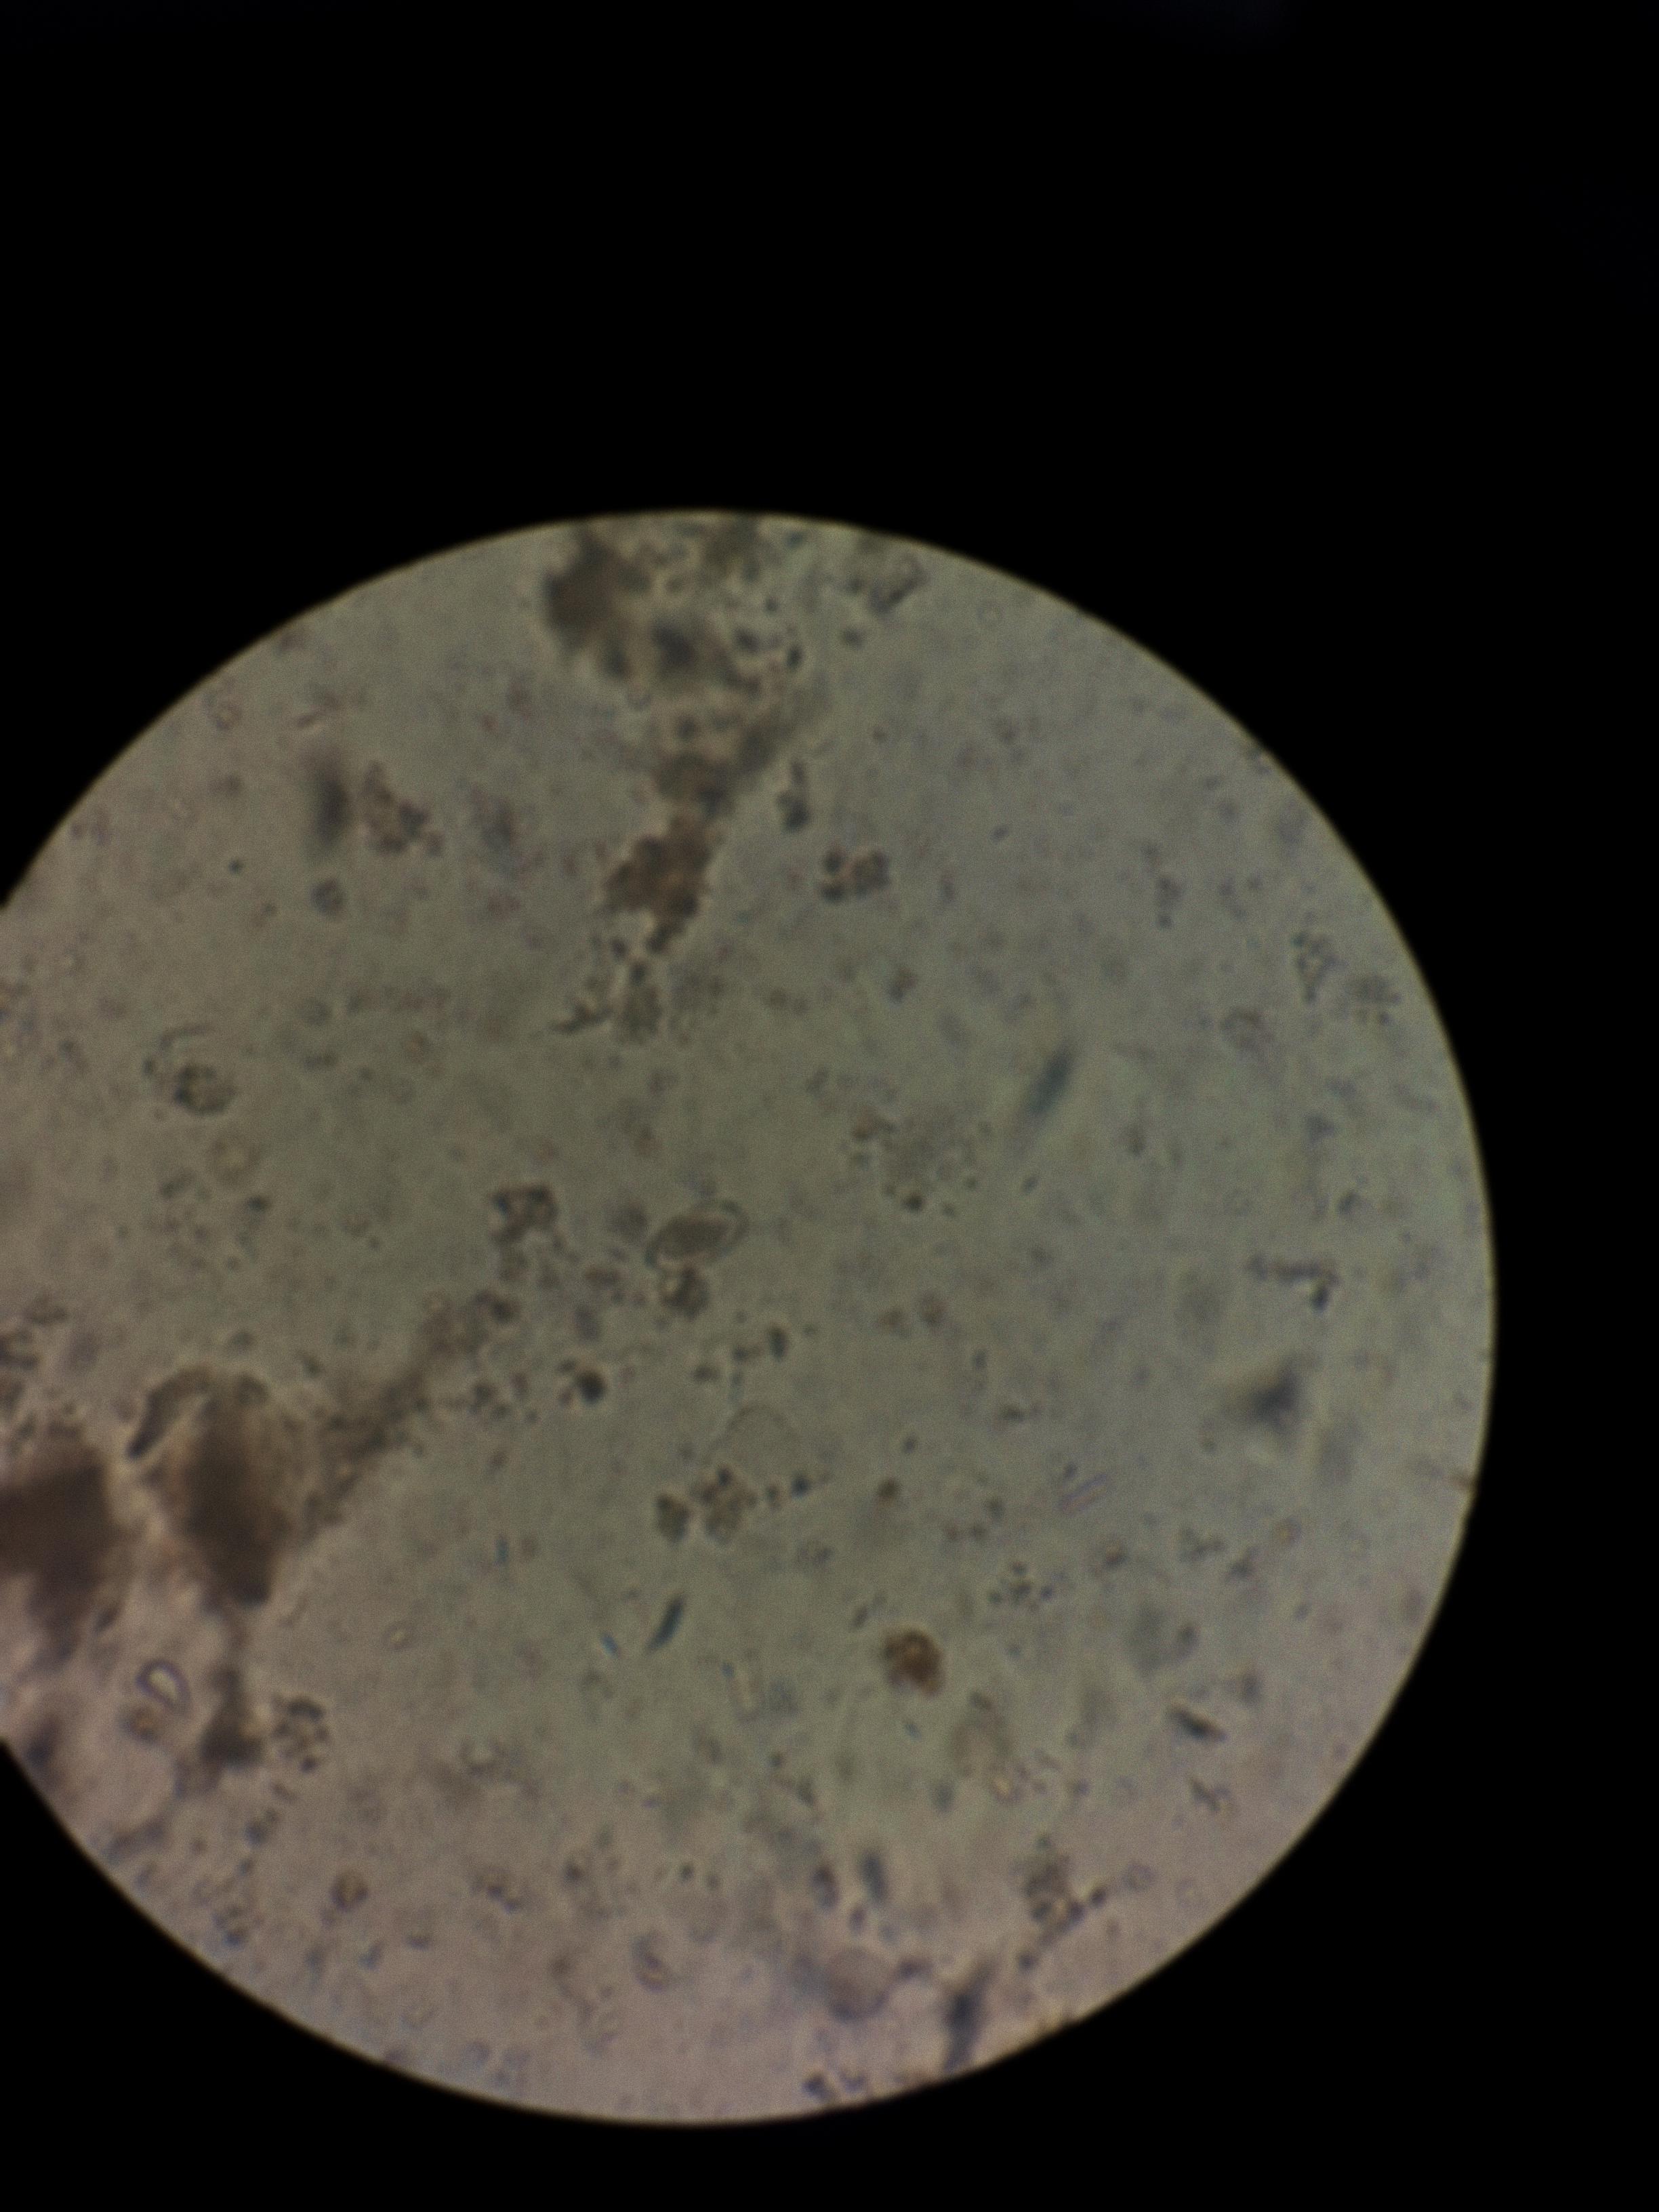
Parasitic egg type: Capillaria philippinensis